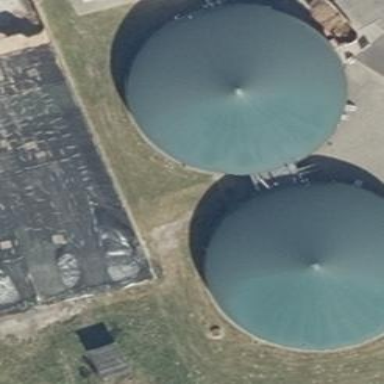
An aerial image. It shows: Storage tank building.